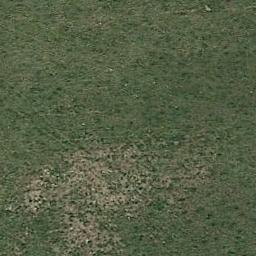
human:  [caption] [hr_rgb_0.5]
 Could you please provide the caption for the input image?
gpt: A large lush green meadow covered with green grass .

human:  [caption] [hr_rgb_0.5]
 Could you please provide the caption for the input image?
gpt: There is no grass in some parts of the meadow .

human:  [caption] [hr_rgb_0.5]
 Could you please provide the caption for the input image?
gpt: There is a tree and a house in the grass .

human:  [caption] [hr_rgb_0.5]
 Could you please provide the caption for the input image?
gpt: This meadow has dense lower grasses and some taller grasses and part of the meadow is relatively sparse .

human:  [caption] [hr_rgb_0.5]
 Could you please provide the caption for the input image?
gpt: There are some bare land on the green meadow .